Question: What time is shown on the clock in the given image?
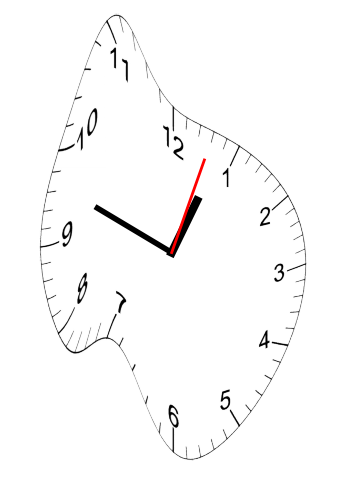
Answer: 12:48:03